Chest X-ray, PA view. Patient: 51 years old, sex F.
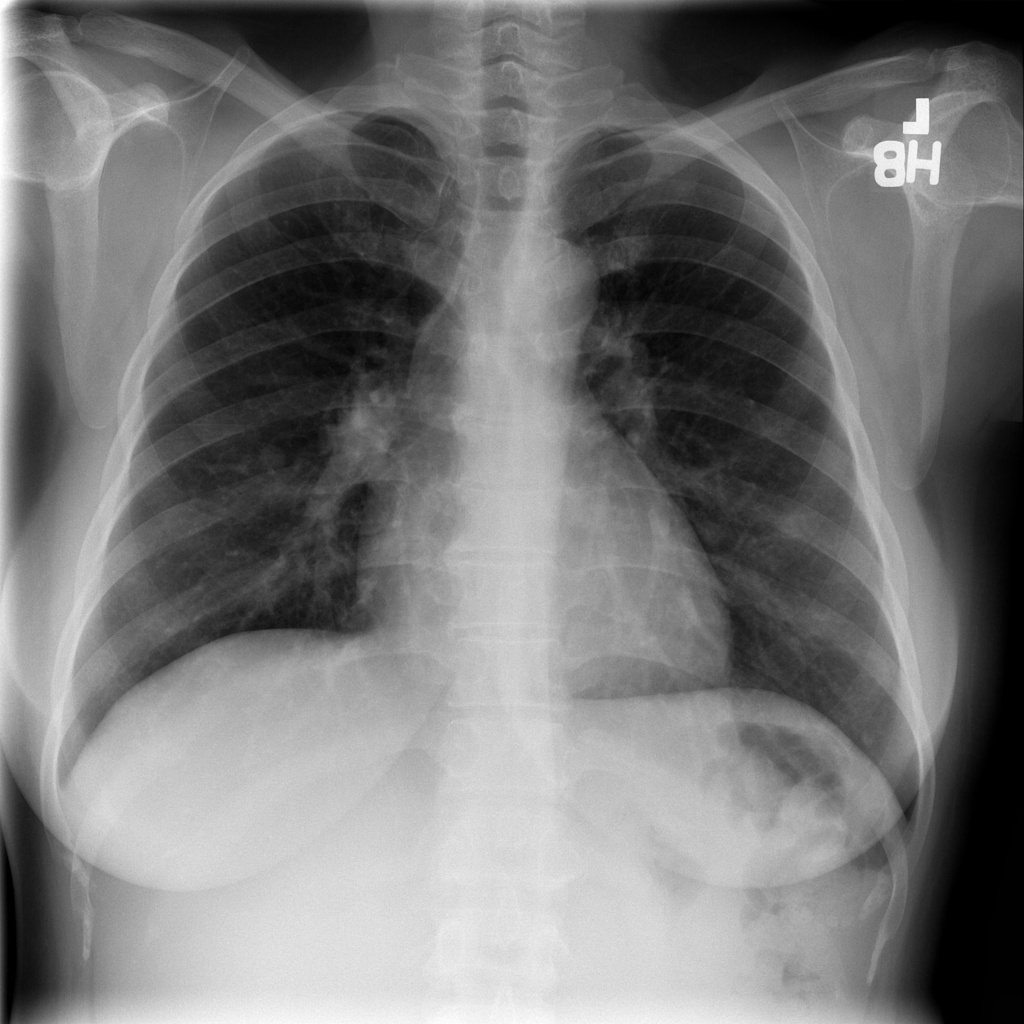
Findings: No Finding